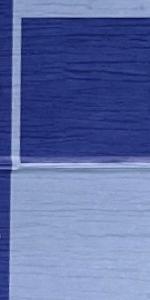
Label: Empty